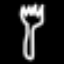
Label: fork